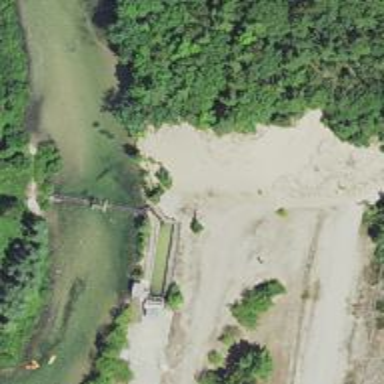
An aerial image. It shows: Fish pass along the waterway.